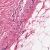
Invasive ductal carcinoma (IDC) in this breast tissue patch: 0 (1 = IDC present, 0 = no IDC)